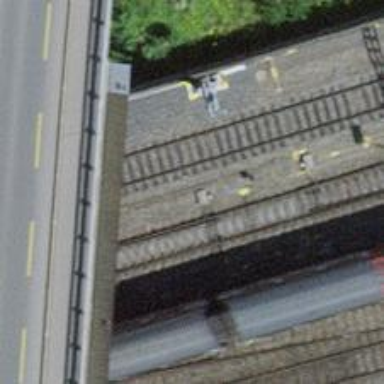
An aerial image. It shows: Single railway track with electrified contact line.